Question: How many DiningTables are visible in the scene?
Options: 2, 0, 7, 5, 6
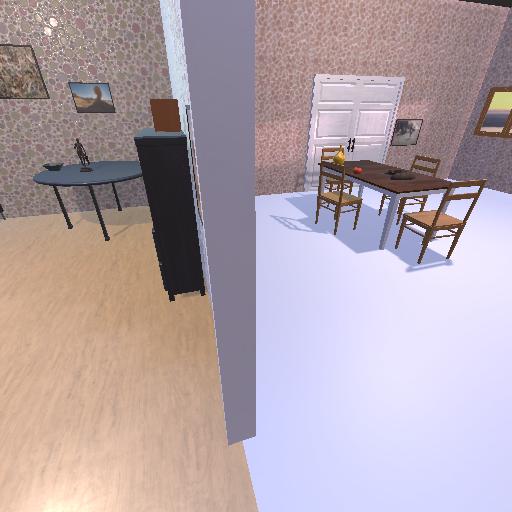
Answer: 2